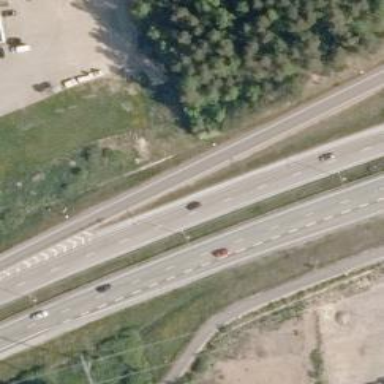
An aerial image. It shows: Asphalt road designated as trunk highway.